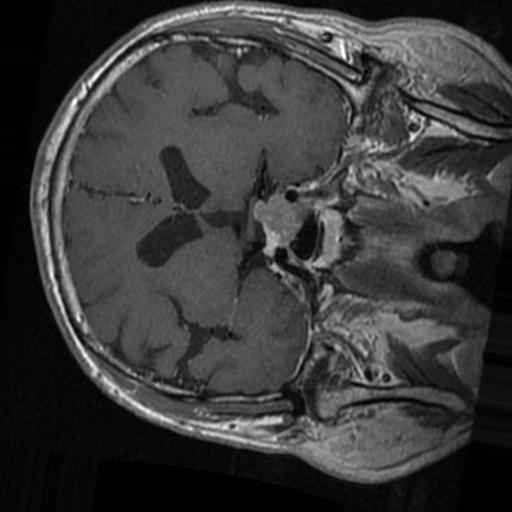
Label: brain_tumor